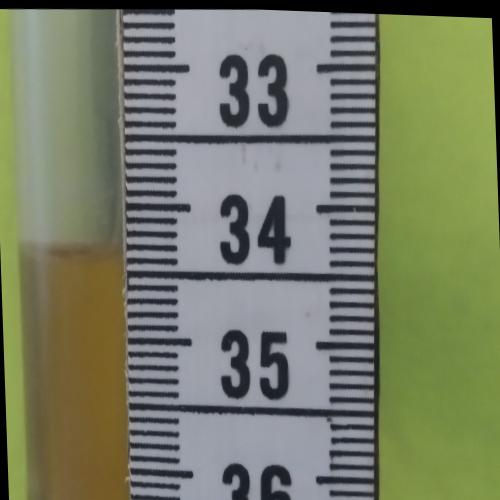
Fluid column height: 34.3 cm